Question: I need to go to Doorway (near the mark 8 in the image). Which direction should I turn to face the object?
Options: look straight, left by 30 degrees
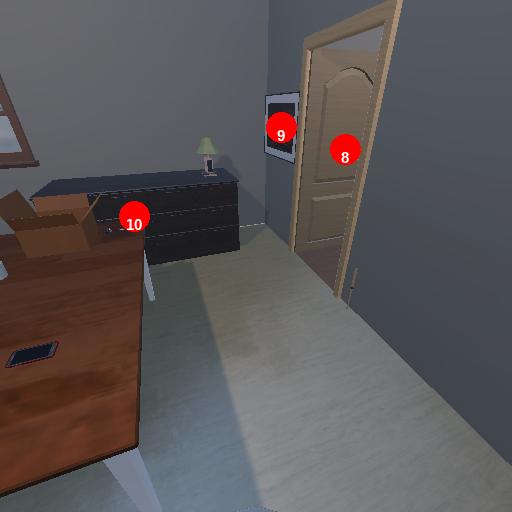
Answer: look straight